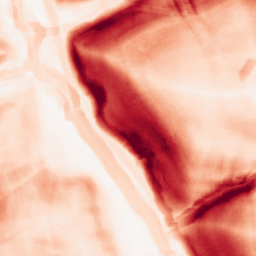
Category: morphological
Decomposition family: morphological_gradient
Decomposition parameters: size: 10
shape: square
Upsampling method: quadratic
Upsampling parameters: scale: 8
Upsampling scale: 8